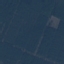
Land use / land cover class: Forest